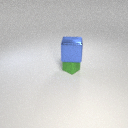
small green rubber cube below large blue metal cube